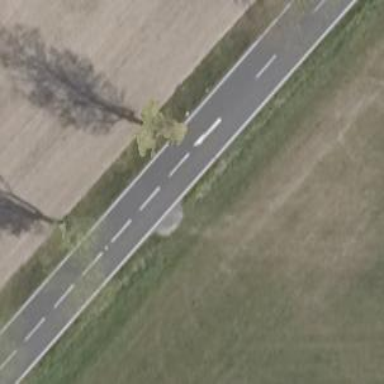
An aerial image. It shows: Secondary road with asphalt surface.